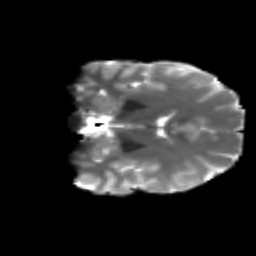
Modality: T2w
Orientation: coronal
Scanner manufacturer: siemens
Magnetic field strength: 3 T
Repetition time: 4.16 s
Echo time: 0.0806 s